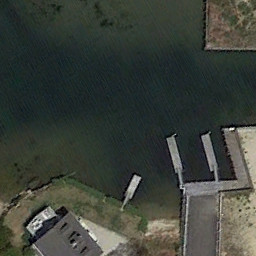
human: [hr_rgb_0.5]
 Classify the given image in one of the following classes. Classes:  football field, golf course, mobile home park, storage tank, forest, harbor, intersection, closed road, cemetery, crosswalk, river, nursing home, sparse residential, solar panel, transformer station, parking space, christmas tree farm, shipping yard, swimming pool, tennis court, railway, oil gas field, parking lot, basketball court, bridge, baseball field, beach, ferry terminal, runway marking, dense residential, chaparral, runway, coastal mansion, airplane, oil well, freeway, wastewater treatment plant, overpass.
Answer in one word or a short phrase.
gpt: ferry terminal